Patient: sex M, age 69
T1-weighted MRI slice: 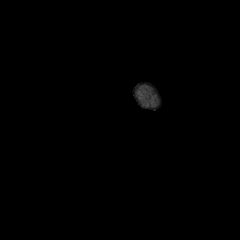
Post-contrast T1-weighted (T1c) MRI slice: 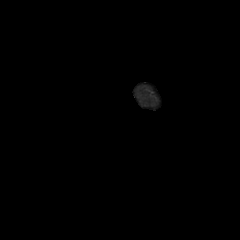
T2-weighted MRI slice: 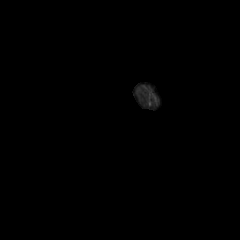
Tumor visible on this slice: no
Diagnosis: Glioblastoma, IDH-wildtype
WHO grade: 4